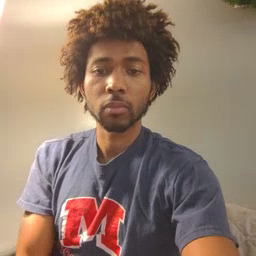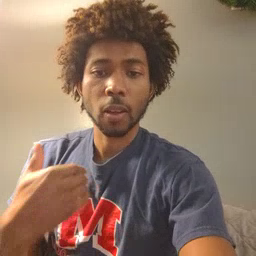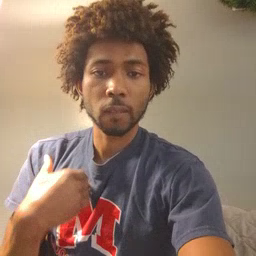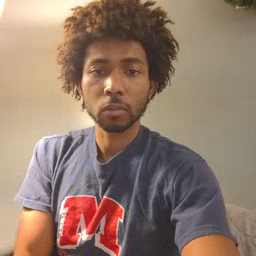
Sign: have